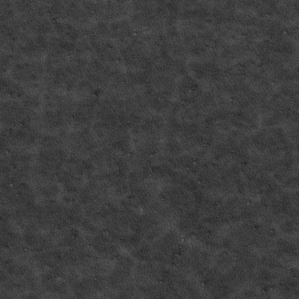
Label: frost